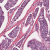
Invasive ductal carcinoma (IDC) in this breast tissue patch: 1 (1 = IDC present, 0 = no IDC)